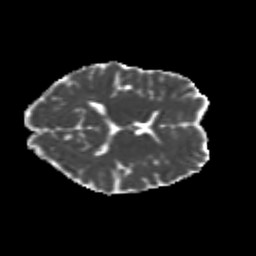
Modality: MD
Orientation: axial
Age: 19
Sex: female
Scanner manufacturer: siemens
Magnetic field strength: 3 T
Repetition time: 3.5 s
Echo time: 0.104 s